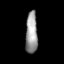
Tissue: lung
Cell type: Epithelial cells
Senescence score: 0.1167
Nuclear area (px): 492
Mean DAPI intensity: 153.224